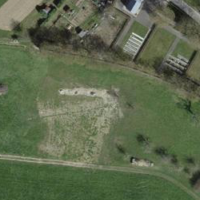
EUNIS habitat code: 52
Species observed at this site:
Sisymbrium officinale